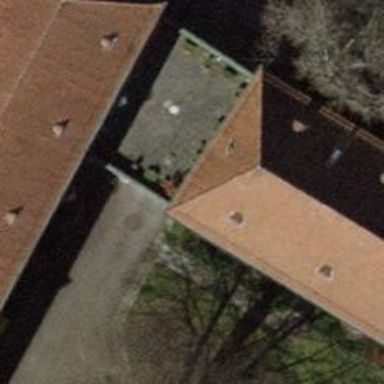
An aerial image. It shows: View of roof of building.